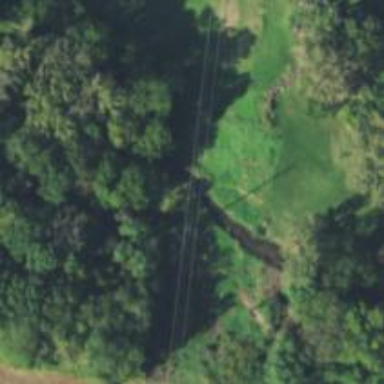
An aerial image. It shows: Power pole.